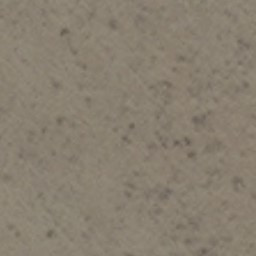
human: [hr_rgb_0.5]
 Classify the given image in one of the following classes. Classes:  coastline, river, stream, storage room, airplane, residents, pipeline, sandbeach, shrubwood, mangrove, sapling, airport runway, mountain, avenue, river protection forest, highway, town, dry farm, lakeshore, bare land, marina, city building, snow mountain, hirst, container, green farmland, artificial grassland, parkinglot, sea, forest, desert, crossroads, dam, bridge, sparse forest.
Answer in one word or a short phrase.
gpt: bare land